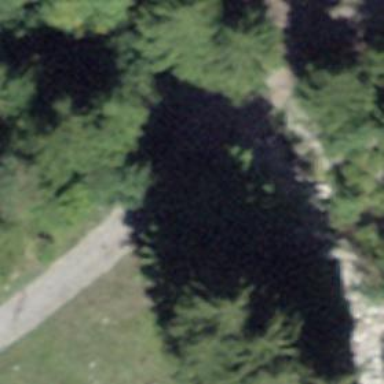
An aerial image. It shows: Culvert tunnel.